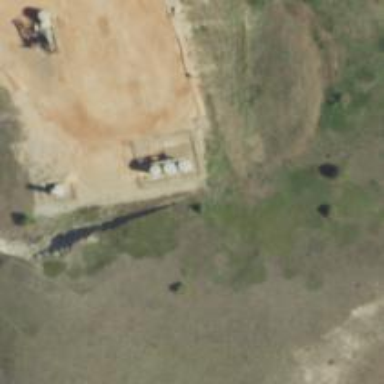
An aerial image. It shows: Storage tank with man-made structure.